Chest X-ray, PA view. Patient: 42 years old, sex F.
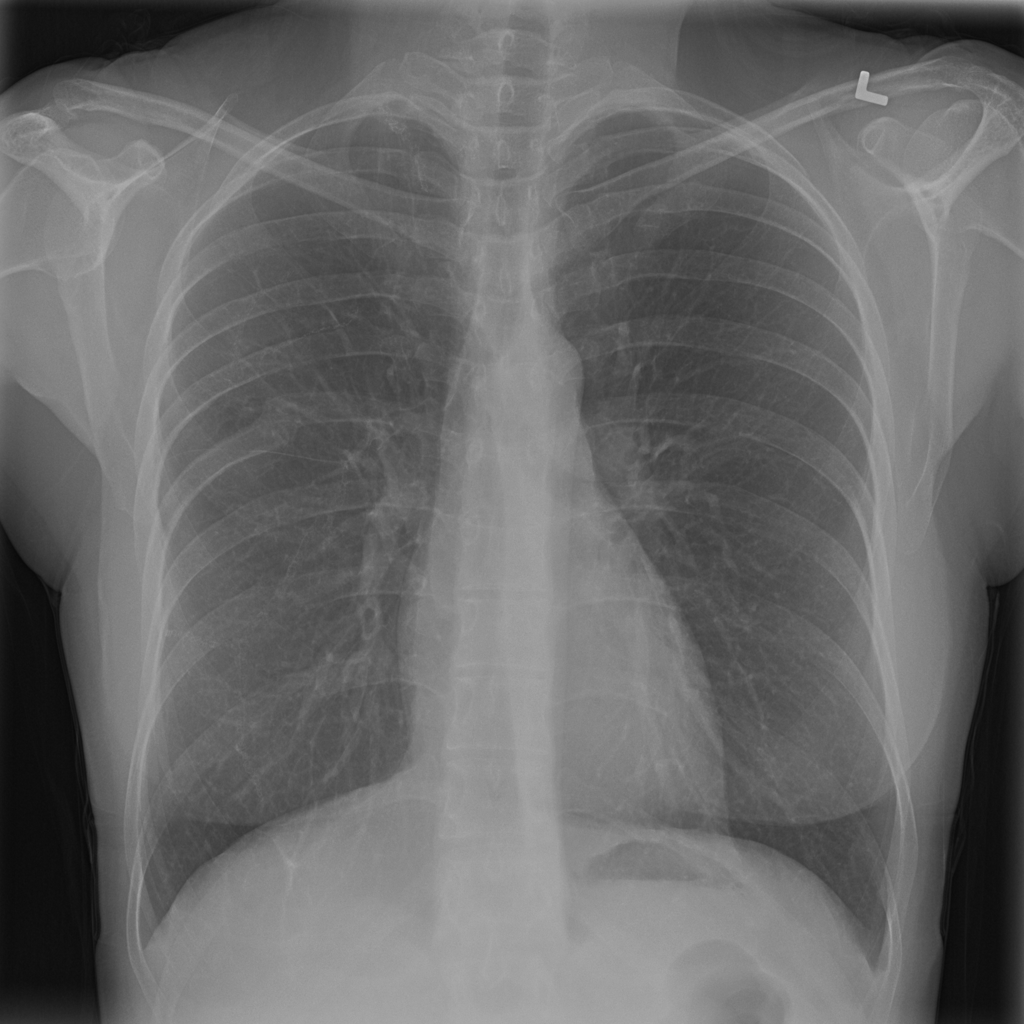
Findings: No Finding